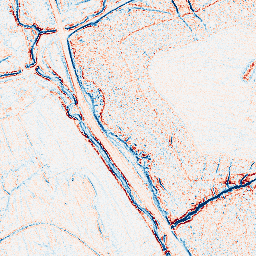
Category: edge_preserving
Decomposition family: anisotropic_diffusion
Decomposition parameters: iterations: 5
kappa: 100
gamma: 0.1
Upsampling method: quintic
Upsampling parameters: scale: 2
Upsampling scale: 2